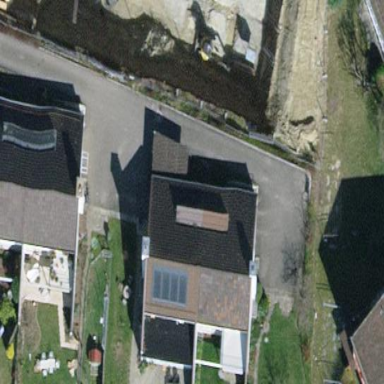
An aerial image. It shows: Building with tiled roof.